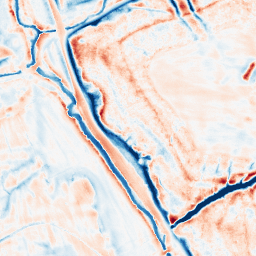
Category: edge_preserving
Decomposition family: bilateral
Decomposition parameters: d: 21
sigma_color: 50
sigma_space: 100
Upsampling method: bicubic_16x
Upsampling parameters: scale: 16
Upsampling scale: 16